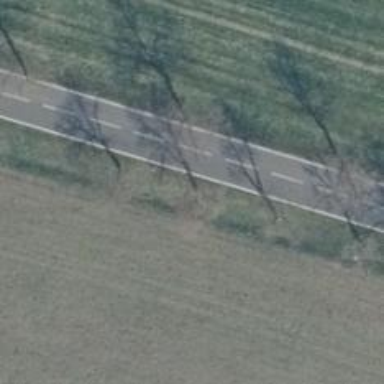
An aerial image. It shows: Row of broadleaved trees.